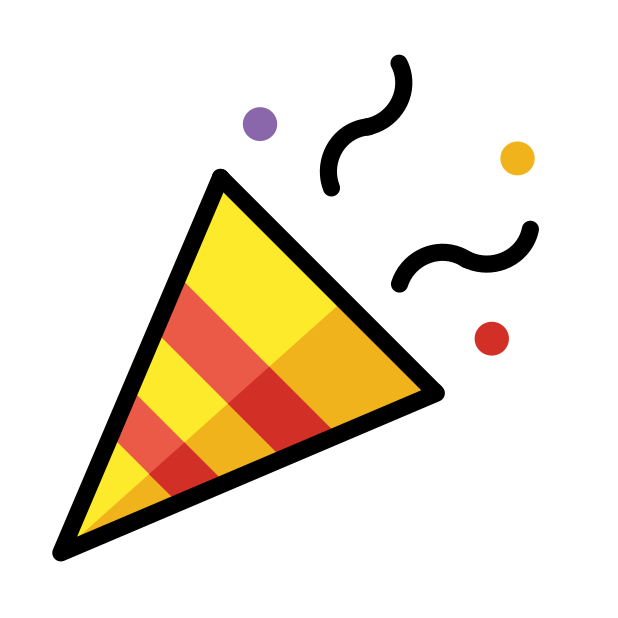
Emoji: 🎉
Name: party popper
Unicode: 0x1f389